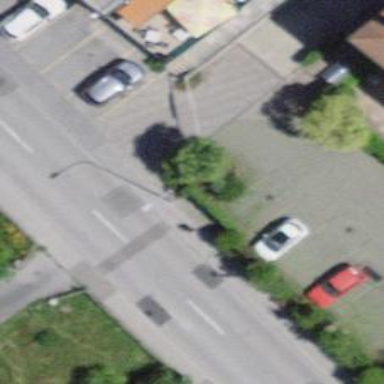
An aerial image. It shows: Zebra crossing on the road.